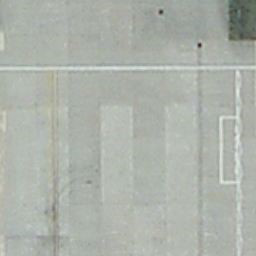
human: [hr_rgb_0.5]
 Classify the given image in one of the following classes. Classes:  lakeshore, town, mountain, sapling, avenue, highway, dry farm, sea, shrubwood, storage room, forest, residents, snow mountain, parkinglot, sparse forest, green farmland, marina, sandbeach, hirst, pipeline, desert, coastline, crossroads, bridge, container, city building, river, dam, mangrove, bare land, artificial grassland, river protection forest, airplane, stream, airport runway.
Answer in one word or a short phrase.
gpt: airport runway